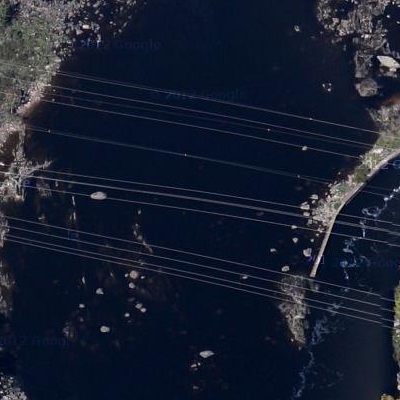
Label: dRiverLake